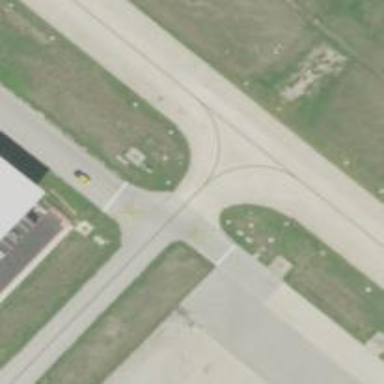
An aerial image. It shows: View of taxiway at the airport.